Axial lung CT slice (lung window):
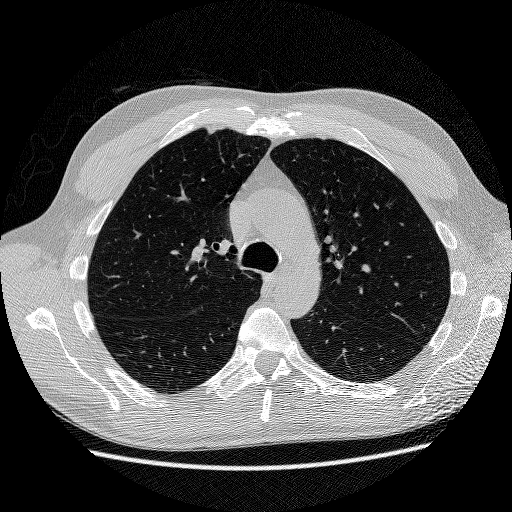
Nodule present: no